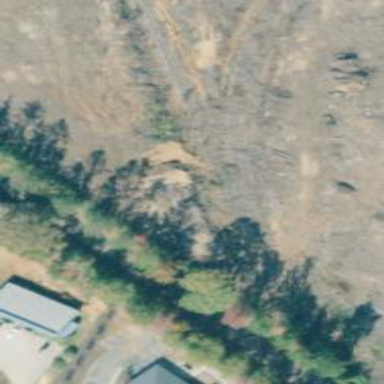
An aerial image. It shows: Abandoned railway spur.